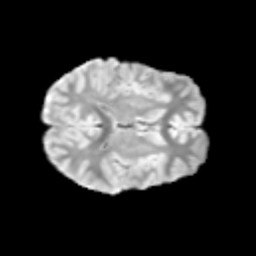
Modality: T2w
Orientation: axial
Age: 13
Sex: male
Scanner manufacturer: siemens
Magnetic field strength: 3 T
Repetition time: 3.8 s
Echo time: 0.07 s